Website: ulta-beauty
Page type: account-selection
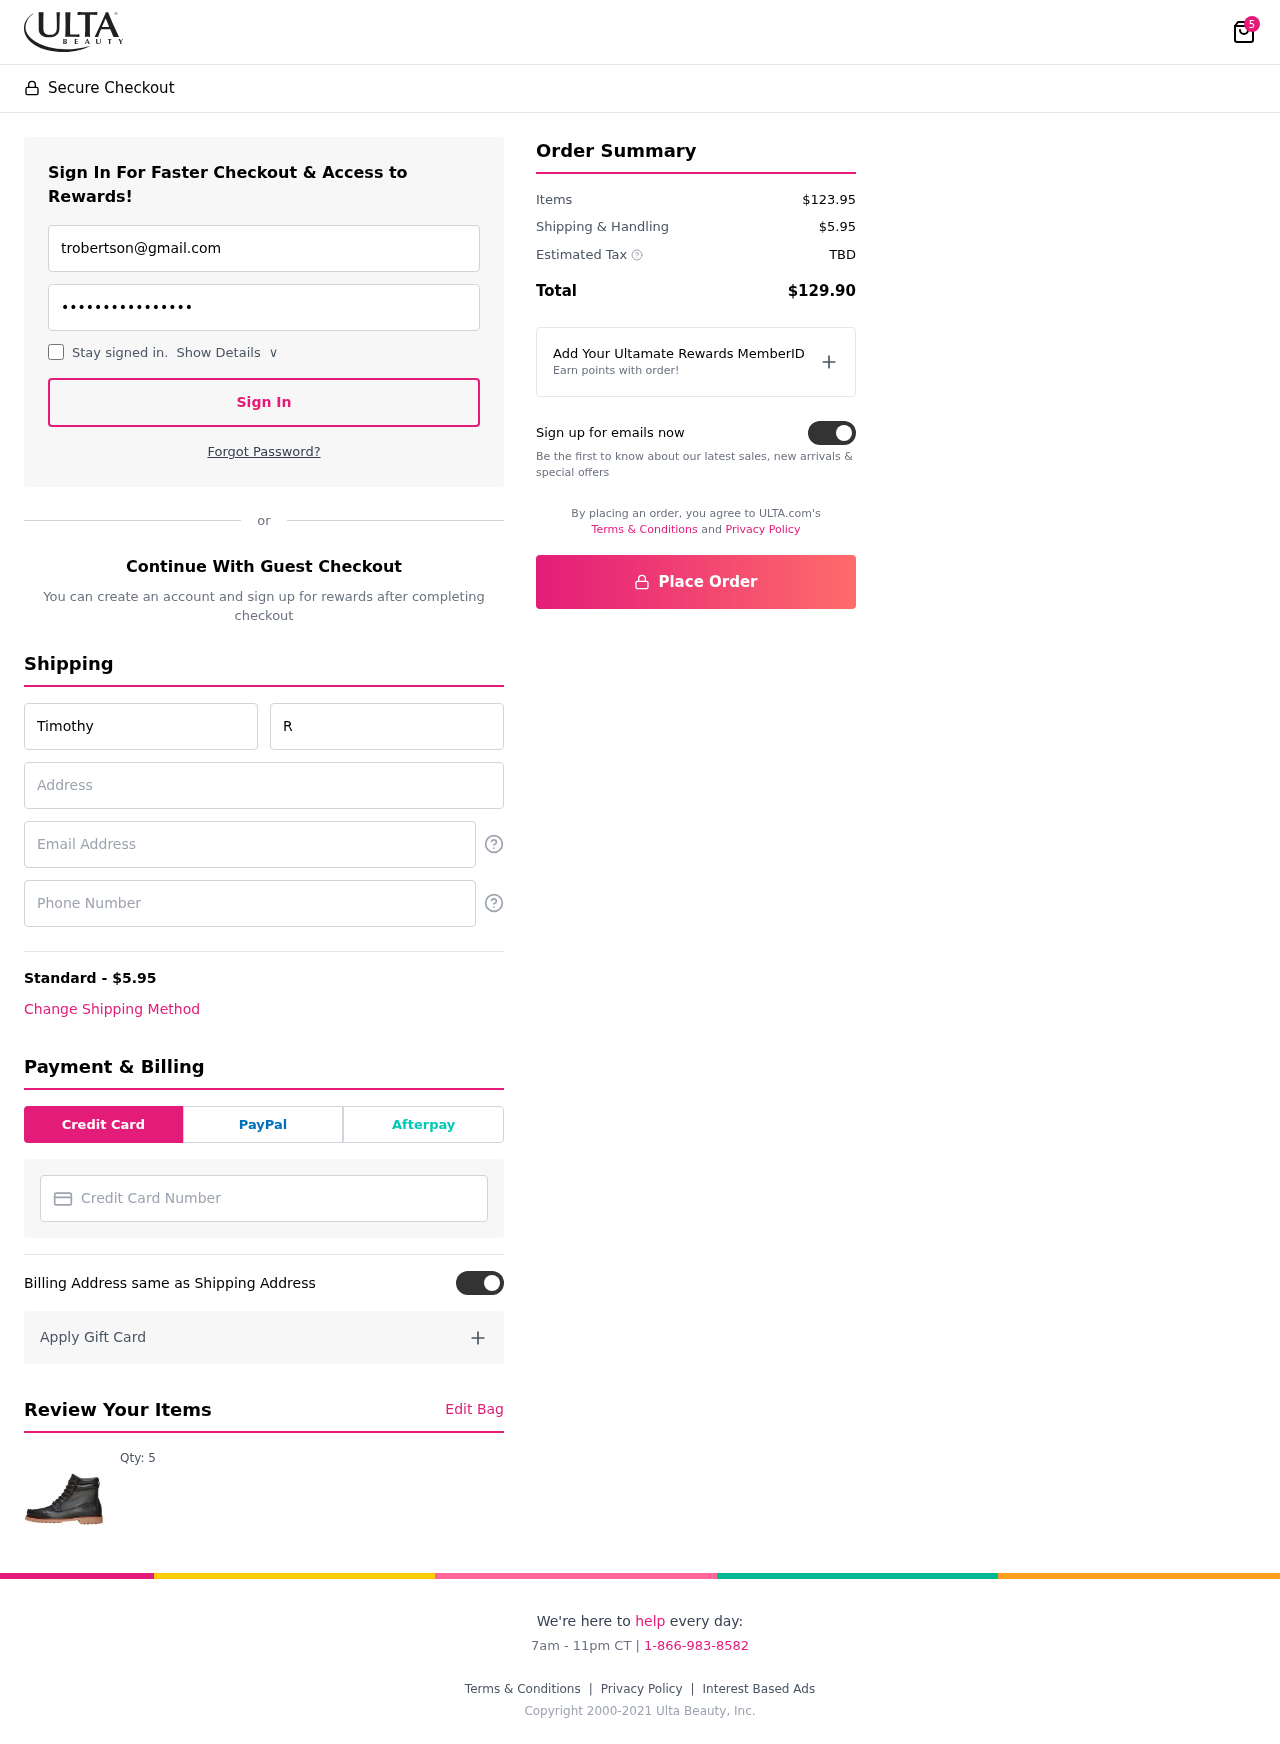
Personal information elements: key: PII_CARD_NUMBER
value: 4107 3659 8988 3625
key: PII_EMAIL
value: trobertson@gmail.com
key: PII_EMAIL2
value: trobertson@gmail.com
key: PII_FIRSTNAME
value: Timothy
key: PII_LASTNAME
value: Robertson
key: PII_PHONE
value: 3517194779
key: PII_STREET
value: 95312 Danielle Junctions Suite 799
Product elements: key: PRODUCT1_QUANTITY
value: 5
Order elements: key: ORDER_NUM_ITEMS
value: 5
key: ORDER_SHIPPING_COST
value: $5.95
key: ORDER_SUBTOTAL
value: $123.95
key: ORDER_TAX
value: TBD
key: ORDER_TOTAL
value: $129.90